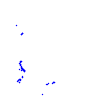
Particle: proton